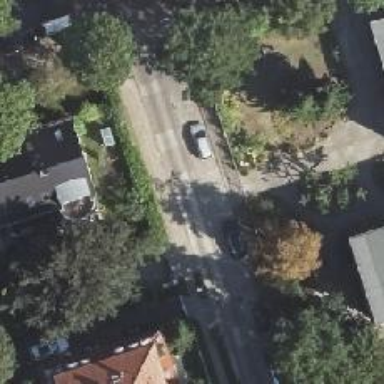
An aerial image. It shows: Residential road with concrete surface and sidewalks on both sides. The parking lanes are oriented parallel to the road.